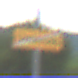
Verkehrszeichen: EndeDerUmleitungsankuendigung
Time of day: Midday
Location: Outdoor (RoadRail)
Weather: PartlyCloudy
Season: NotSpecified
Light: Natural